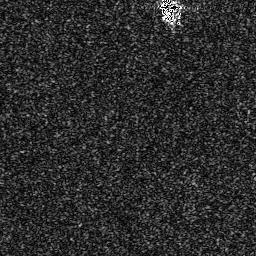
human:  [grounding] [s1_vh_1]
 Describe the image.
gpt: In the satellite image, there is  <ref>1 small ship </ref> <box>[[61, 0, 70, 4, 0]]</box> located at top.